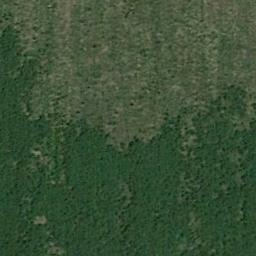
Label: meadow